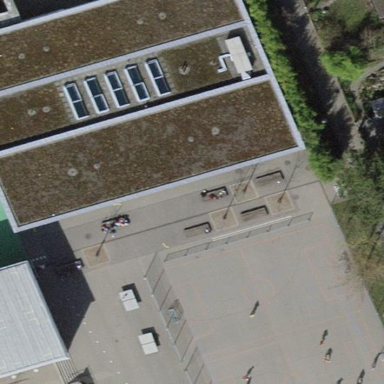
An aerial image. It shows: School building.